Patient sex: M
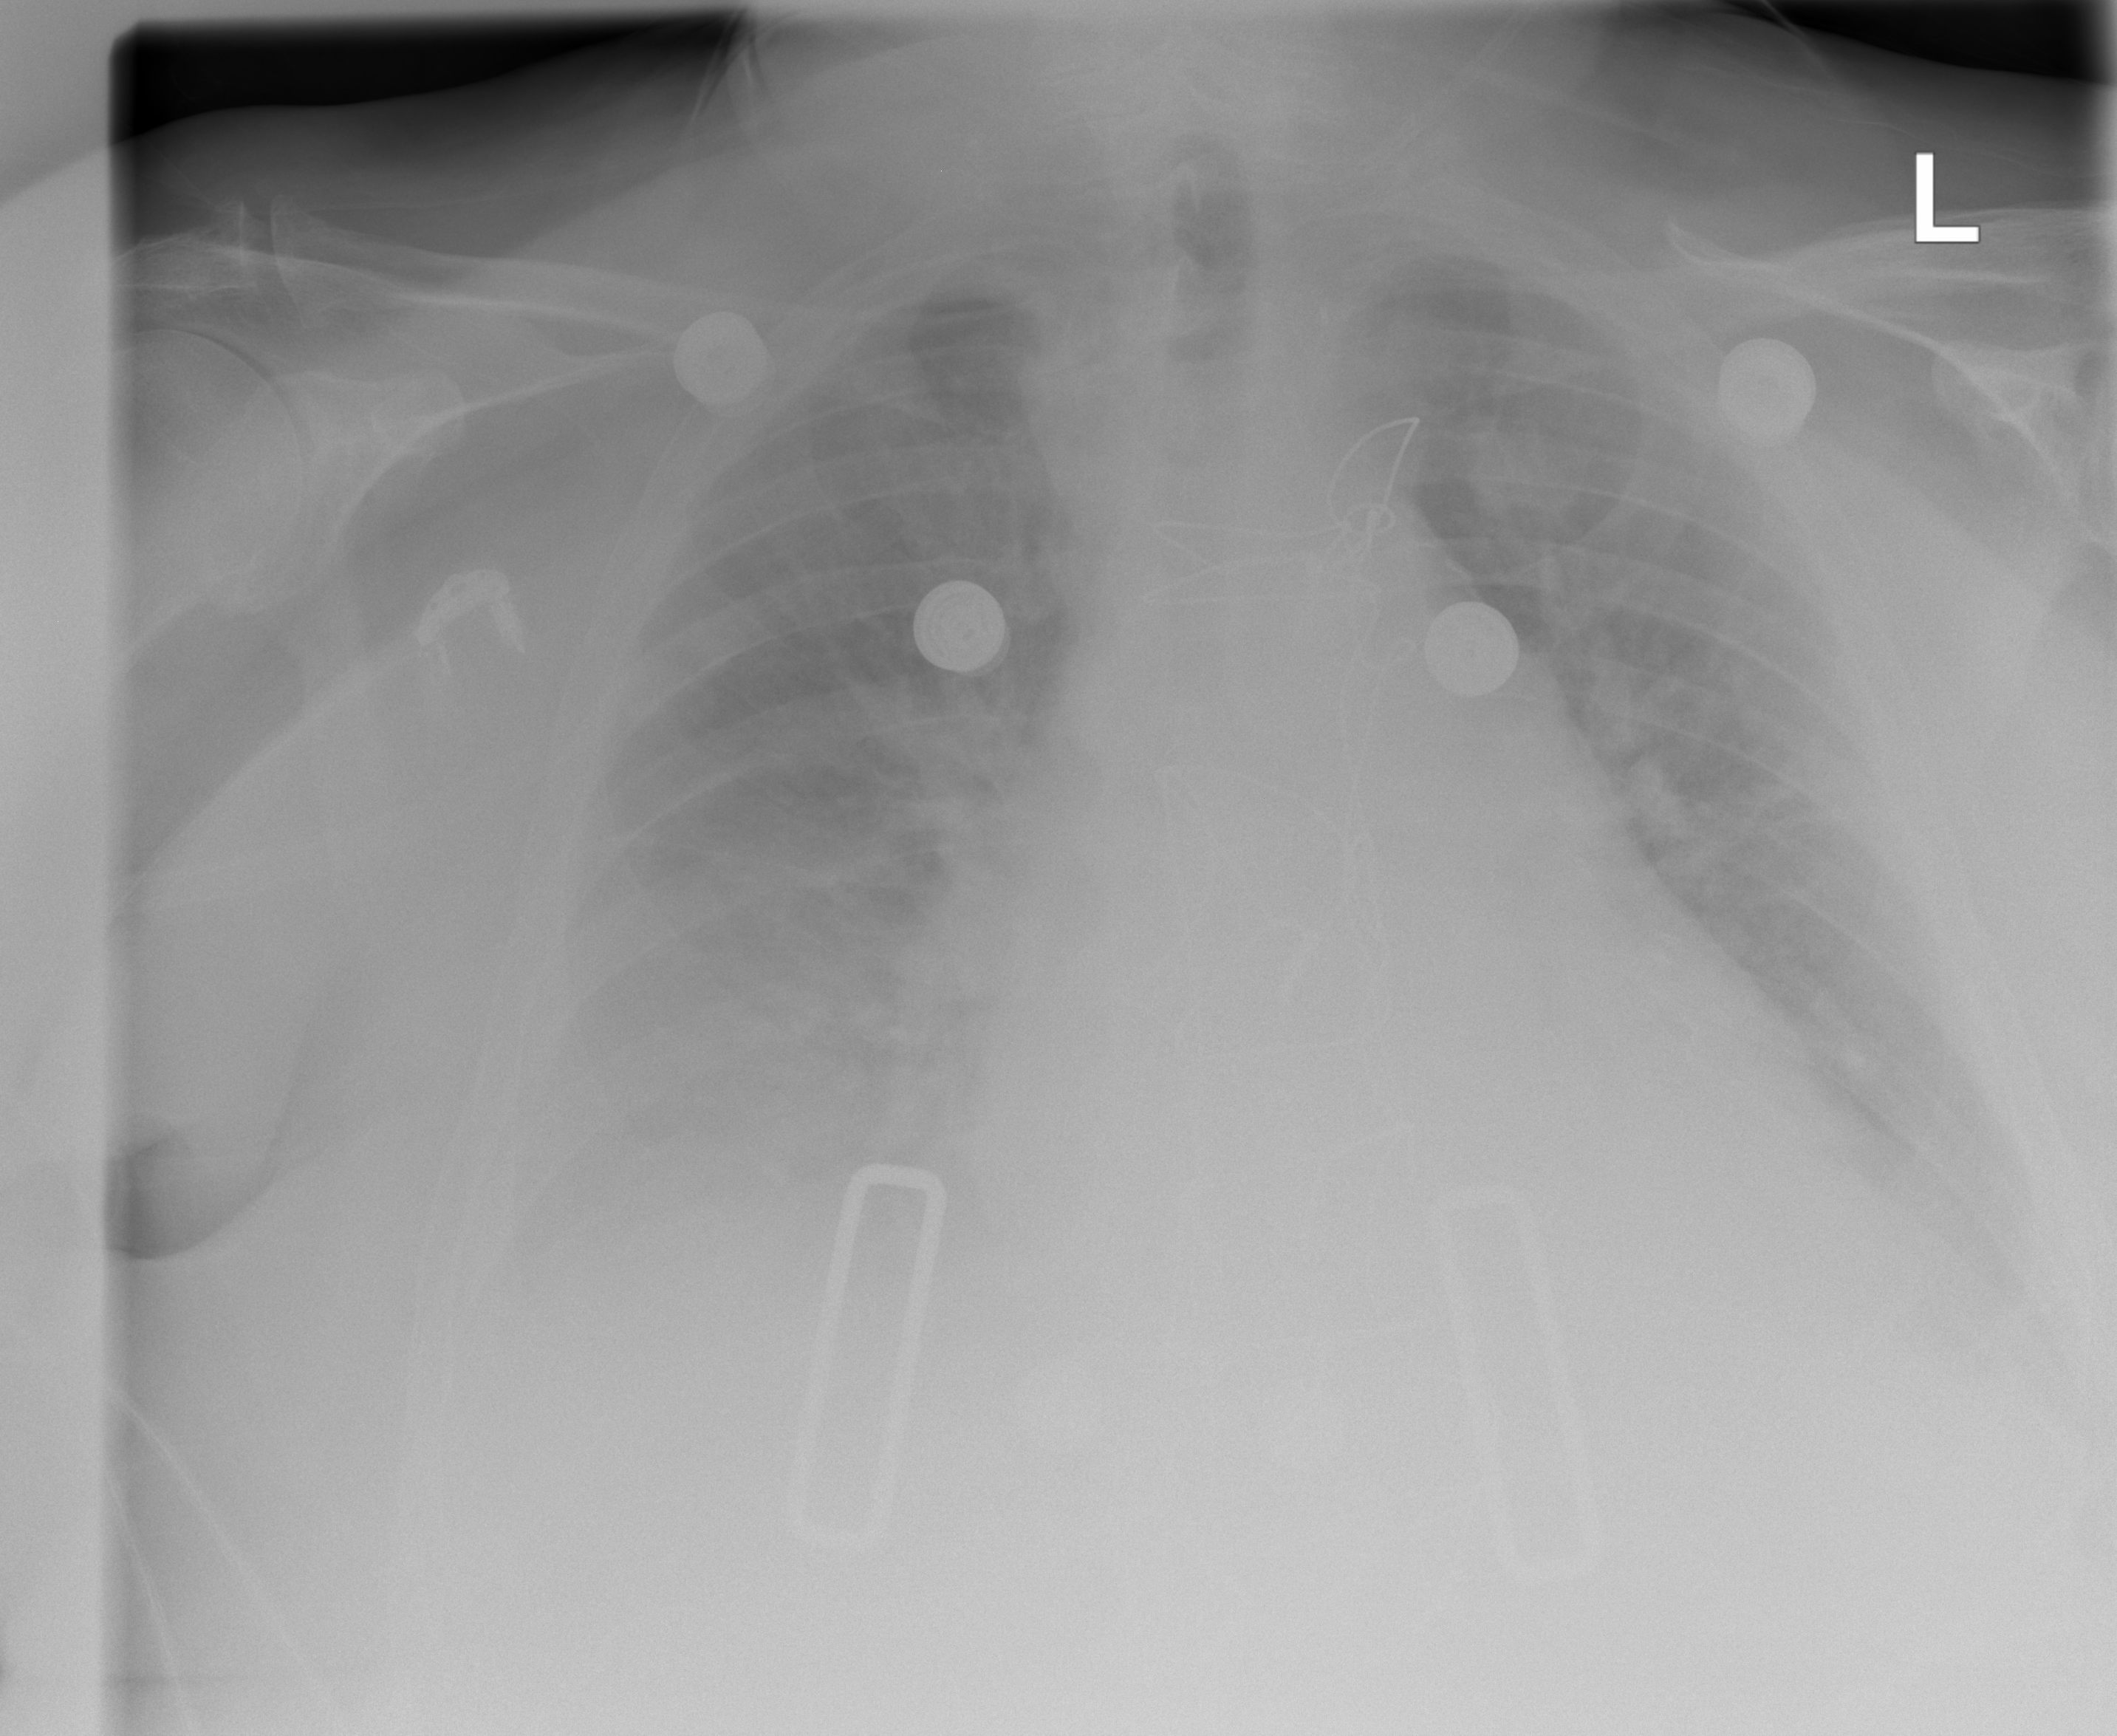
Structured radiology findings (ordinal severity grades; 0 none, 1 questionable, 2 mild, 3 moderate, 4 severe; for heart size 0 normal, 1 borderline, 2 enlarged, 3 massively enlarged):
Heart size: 2
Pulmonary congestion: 3
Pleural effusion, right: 3
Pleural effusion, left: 2
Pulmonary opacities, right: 0
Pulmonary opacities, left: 0
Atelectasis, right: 3
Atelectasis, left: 3